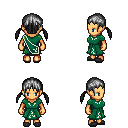
a pixel art fantasy rpg character, female body template, human, tanned skin, sash dress, red pants, gray twin-tailed hairstyle, gray slippers, four views (front, back, left, right), 2x2 character sprite sheet, small pixel art, hard edges, no anti-aliasing